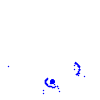
Particle: electron